Lunar surface albedo tile
Center latitude: -43.095
Center longitude: 3.573
Resolution (meters per pixel, mean): 133.62
Tile area (km^2): 18262.62
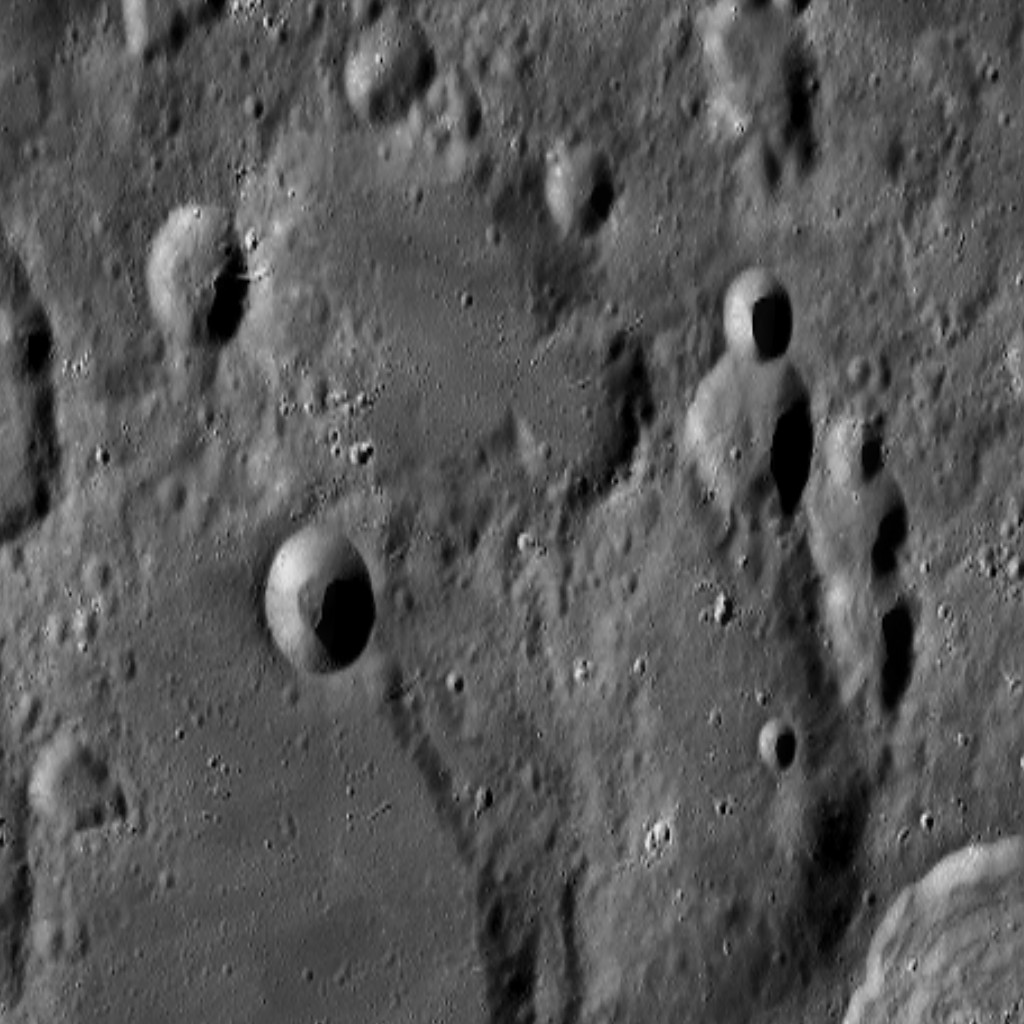